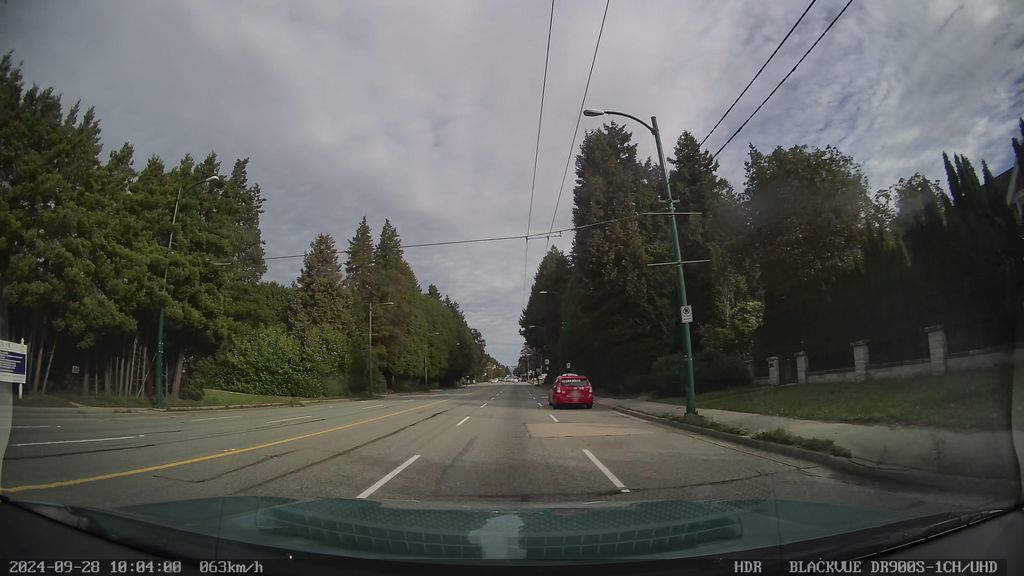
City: vancouver